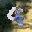
Label: 4